Interaction volume radius: 5 \u00c5
Interaction volume height: 15 \u00c5
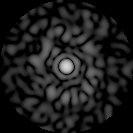
Disorder parameter: 0.8793